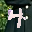
Label: 4